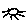
Label: sun